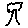
Label: tree